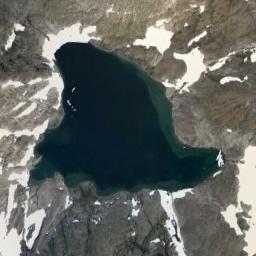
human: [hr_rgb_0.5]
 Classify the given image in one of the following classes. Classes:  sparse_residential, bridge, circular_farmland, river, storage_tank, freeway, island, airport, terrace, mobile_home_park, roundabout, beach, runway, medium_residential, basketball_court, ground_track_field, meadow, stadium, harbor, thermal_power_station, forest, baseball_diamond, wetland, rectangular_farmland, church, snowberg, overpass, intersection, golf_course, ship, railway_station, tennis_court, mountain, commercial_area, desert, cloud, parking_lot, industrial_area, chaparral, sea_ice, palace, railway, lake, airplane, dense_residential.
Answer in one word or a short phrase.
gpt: lake